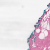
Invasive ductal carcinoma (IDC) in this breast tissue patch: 0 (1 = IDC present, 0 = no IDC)